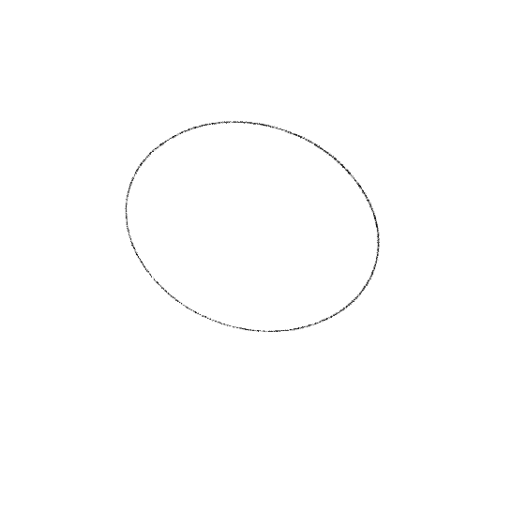
Crossing number: 0